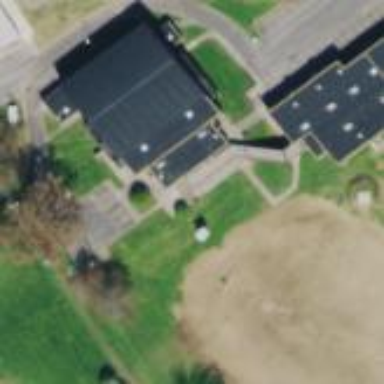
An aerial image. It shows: School building.